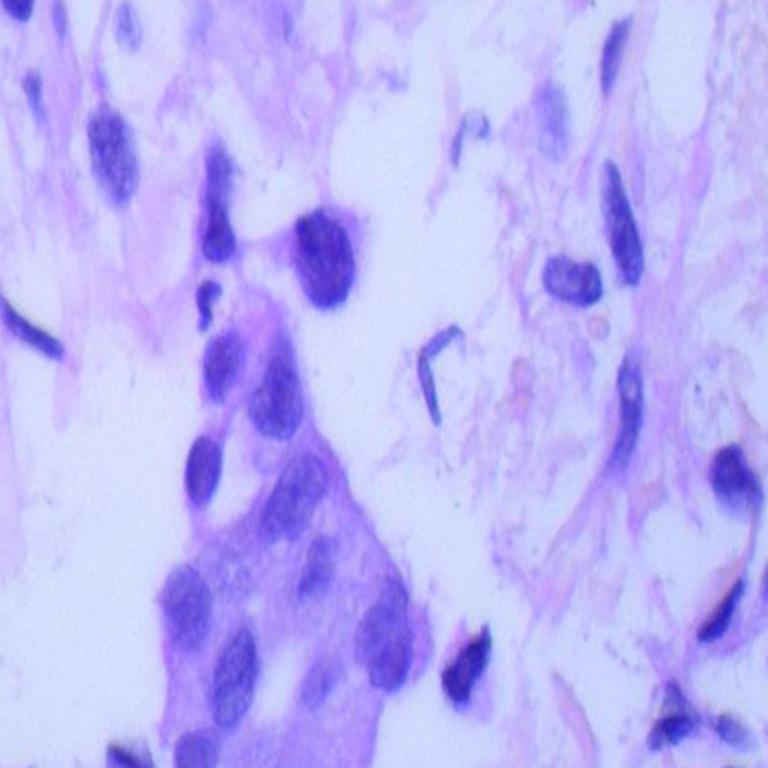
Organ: lung
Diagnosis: adenocarcinomas